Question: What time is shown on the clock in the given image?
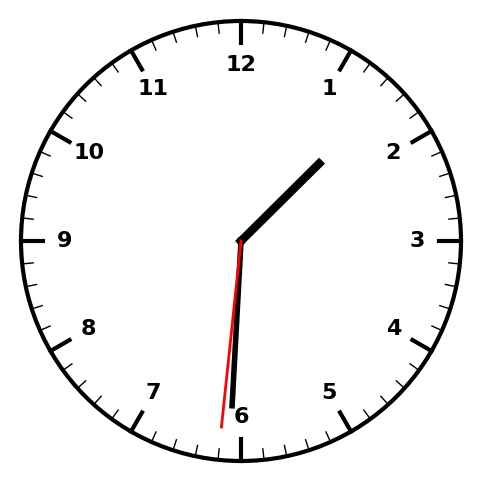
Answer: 01:30:31